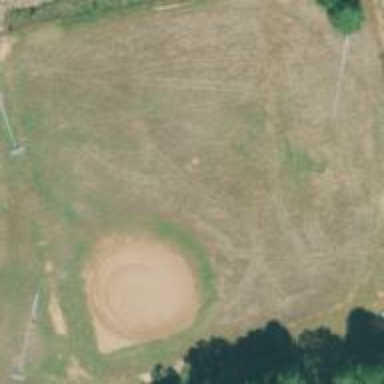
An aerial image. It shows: Baseball field.